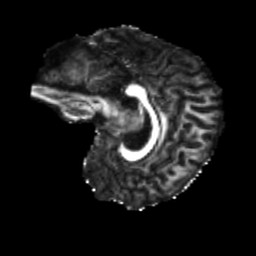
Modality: FA
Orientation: sagittal
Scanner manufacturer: siemens
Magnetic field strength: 3 T
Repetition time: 4 s
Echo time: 0.0594 s